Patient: sex M, age 74
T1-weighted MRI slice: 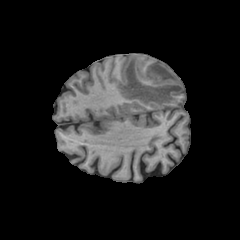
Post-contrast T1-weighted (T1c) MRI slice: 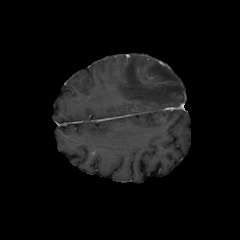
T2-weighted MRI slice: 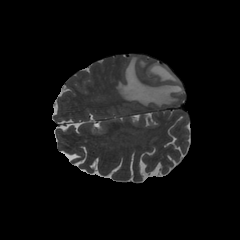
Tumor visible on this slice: yes
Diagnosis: Glioblastoma, IDH-wildtype
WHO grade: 4